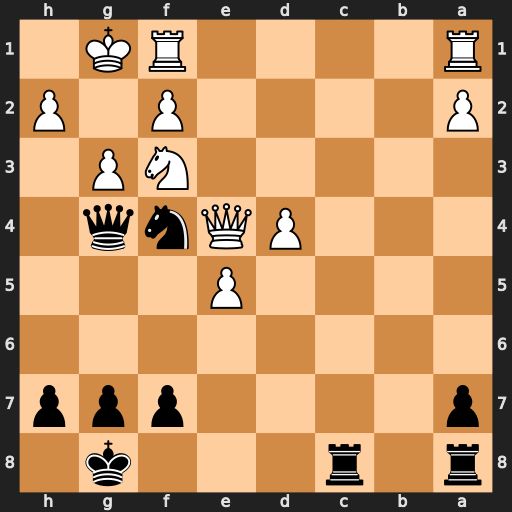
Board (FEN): r1r3k1/p4ppp/8/4P3/3PQnq1/5NP1/P4P1P/R4RK1
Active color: b
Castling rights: -
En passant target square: -
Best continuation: Nh3+ Kg2 Qxe4